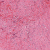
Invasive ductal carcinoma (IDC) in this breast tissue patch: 0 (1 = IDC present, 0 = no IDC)